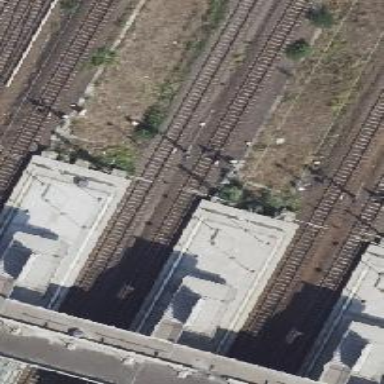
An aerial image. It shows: Rail siding with electrified contact lines for trains.